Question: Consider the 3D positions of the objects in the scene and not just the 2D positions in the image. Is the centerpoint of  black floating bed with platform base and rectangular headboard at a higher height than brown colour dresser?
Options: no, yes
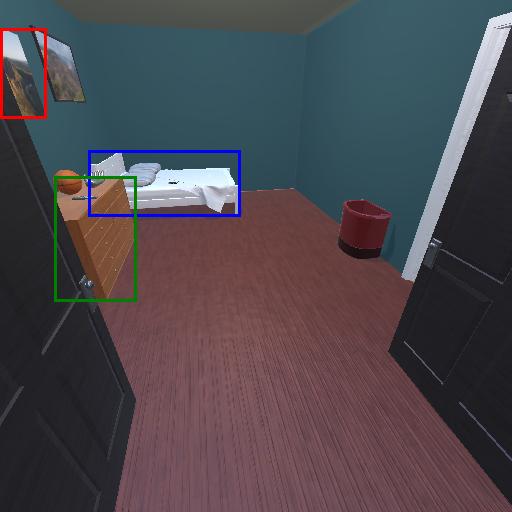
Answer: no